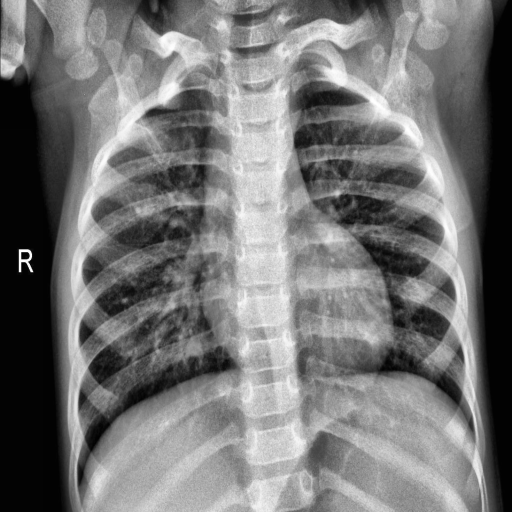
Finding: NORMAL